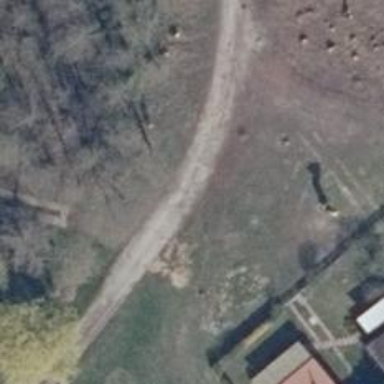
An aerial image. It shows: Concrete service road.